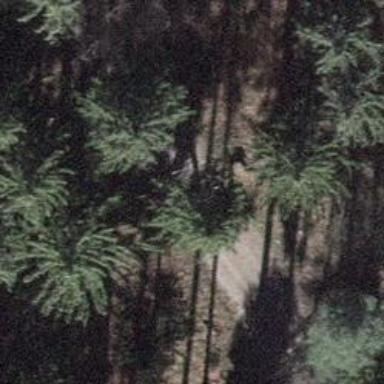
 grade2 track used for forestry vehicles."